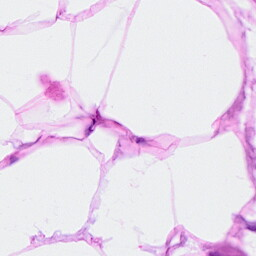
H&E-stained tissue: Breast